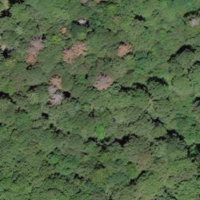
EUNIS habitat code: 41
Species observed at this site:
Clinopodium vulgare
Euphorbia cyparissias